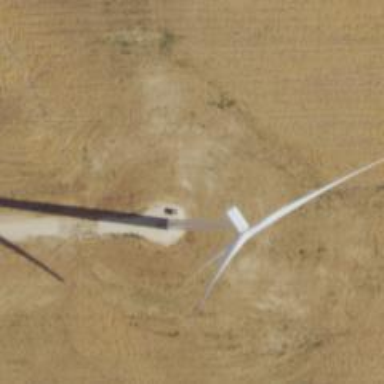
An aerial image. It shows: Wind generator using horizontal axis wind turbines.